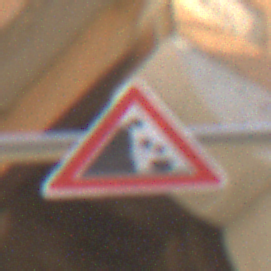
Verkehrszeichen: SteinschlagLinks
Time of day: Midday
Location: Outdoor (Urban)
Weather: Clear
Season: NotSpecified
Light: Natural